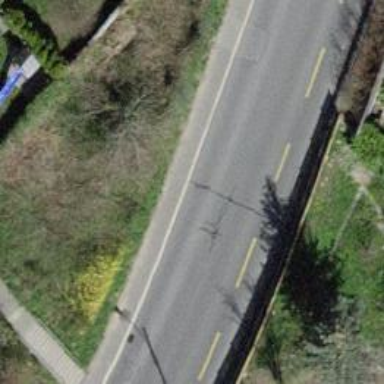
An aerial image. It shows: Tertiary road with asphalt surface. There is cycle lane on the left side of the road.